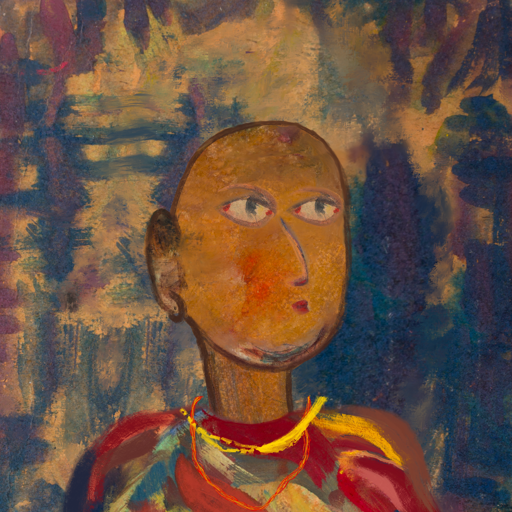
Background: InTheSun, Head And Neck Side: Pipe, Face Side: GypsyMother, Bust: Mother_And_Son_Son, Hair Side: Blank, Head Accessory: Blank, Second Necklace: Gypsy_Mother_2, Necklace: Irani_1, Baby: Blank